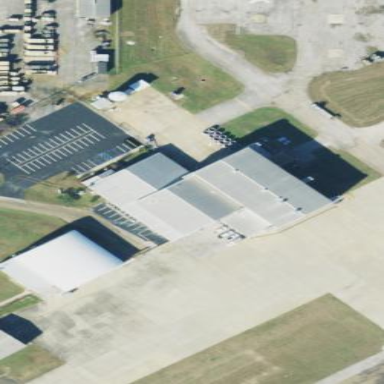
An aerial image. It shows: Hangar building located at airport.